Field crop: maize
Growth stage: 2
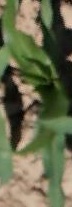
Species: maize